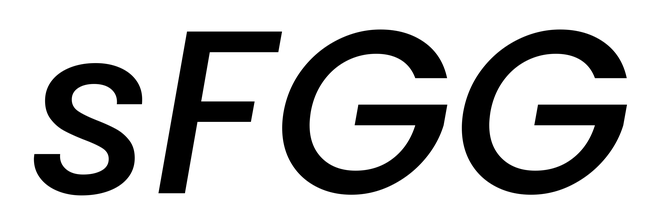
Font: Poppins-MediumItalic